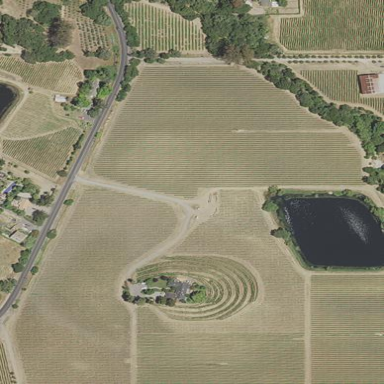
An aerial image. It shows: Vineyard growing grapes.